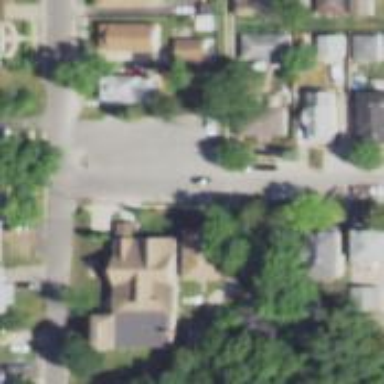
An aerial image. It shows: Alley classified as service road.